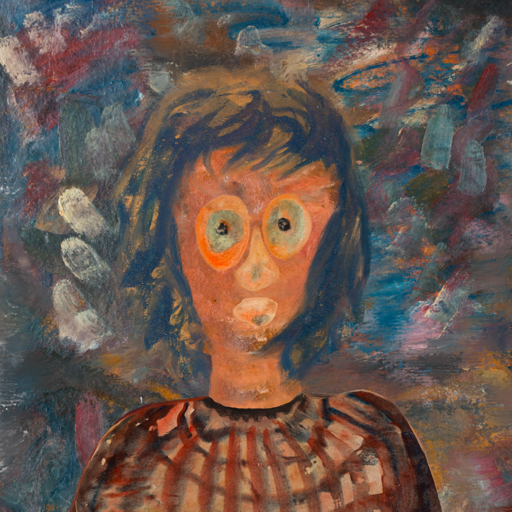
Background: Boggyland, Head And Neck Front: Boggyland, Face Front: Childish, Bust: Orphan, Hair Front: InTheSun, Head Accessory: Blank, Second Necklace: Blank, Necklace: Blank, Baby: Blank